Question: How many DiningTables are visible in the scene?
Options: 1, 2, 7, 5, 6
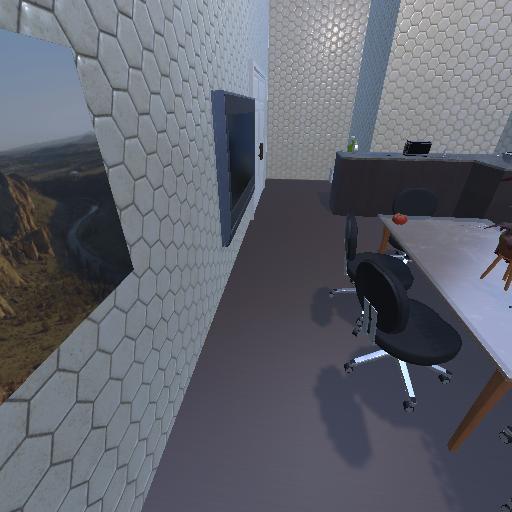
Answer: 1